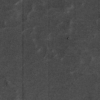
Label: not_dusty